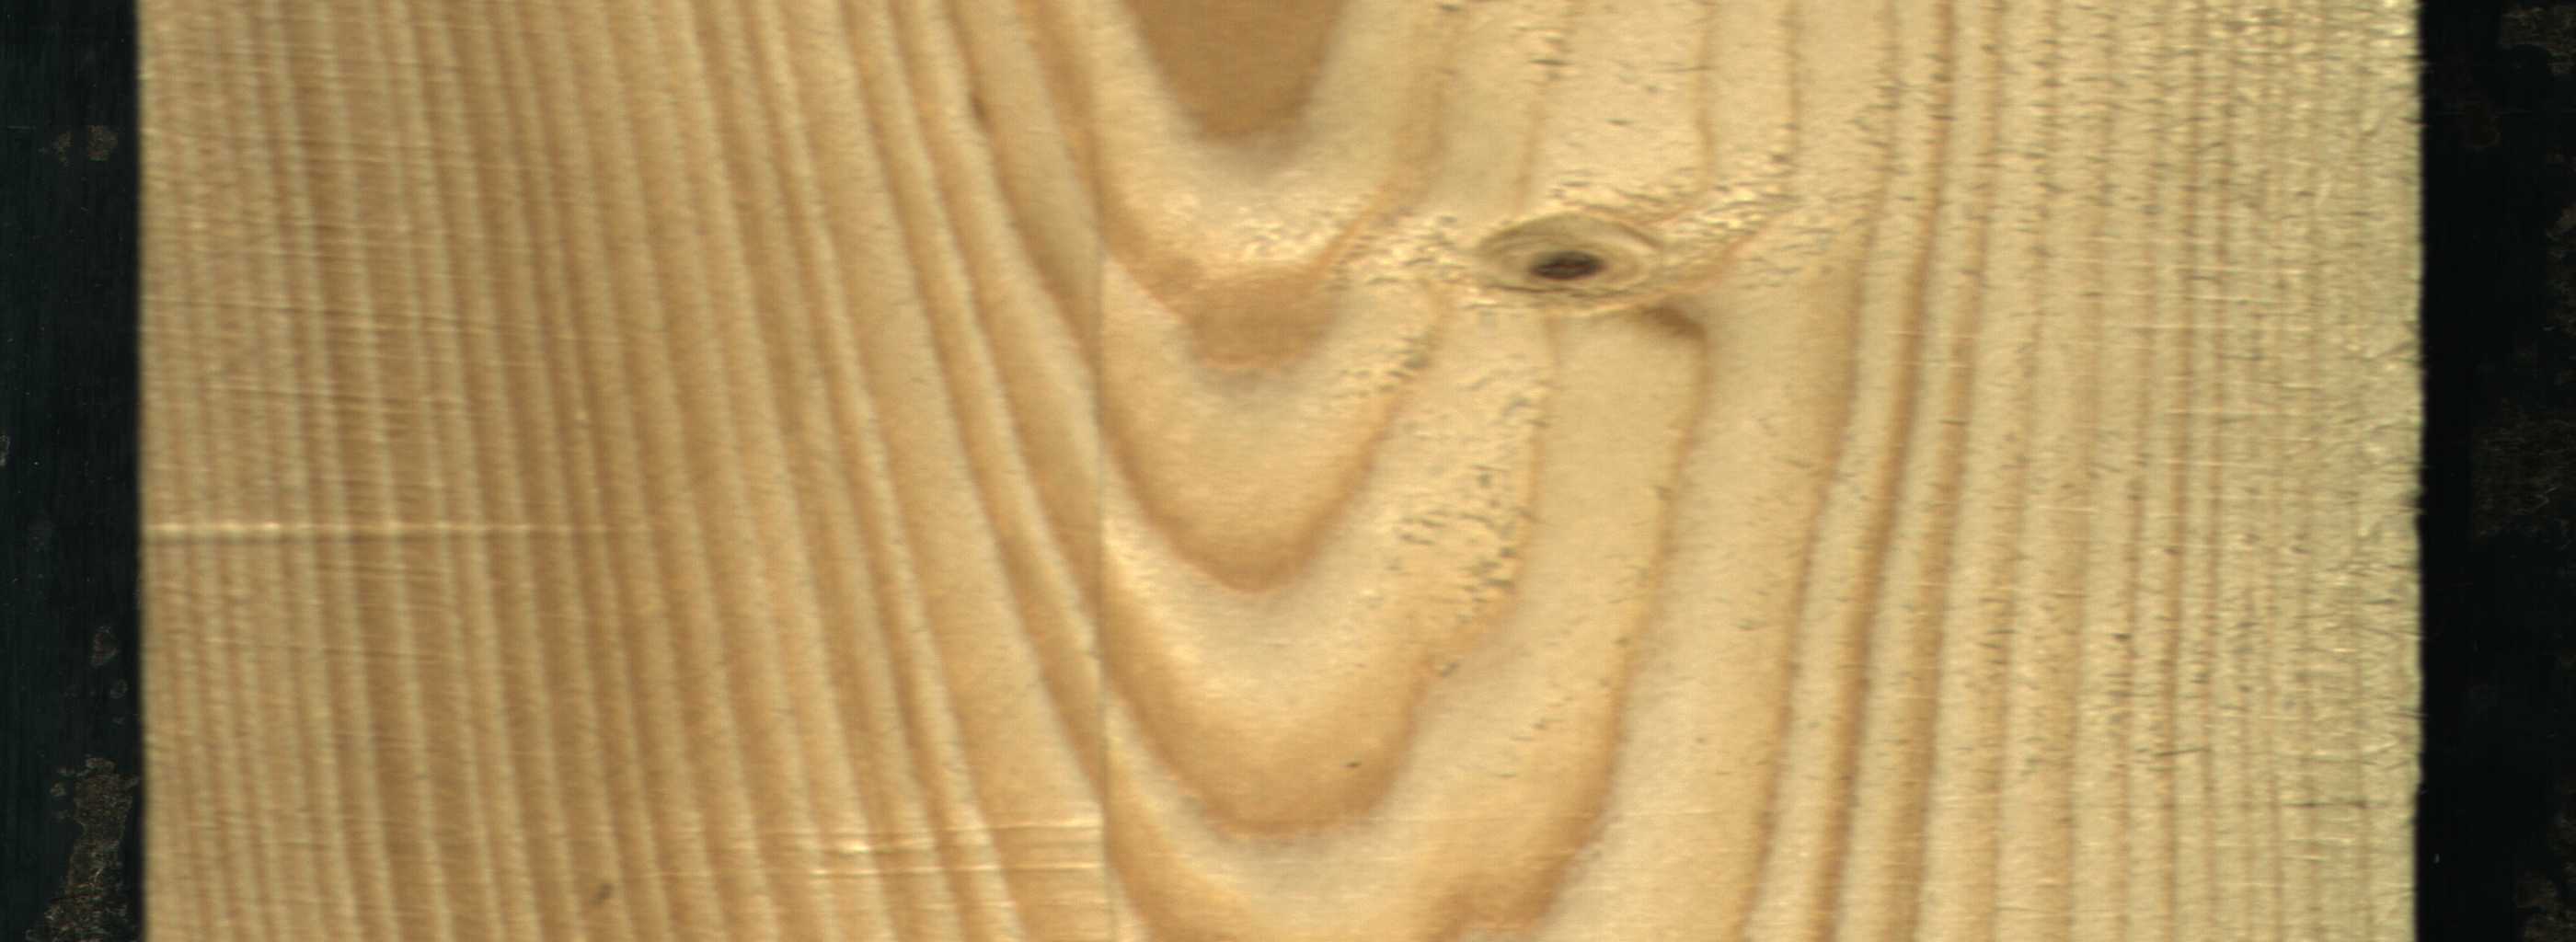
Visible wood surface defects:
Live_Knot